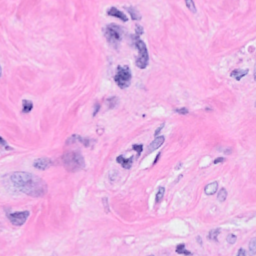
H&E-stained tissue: Breast